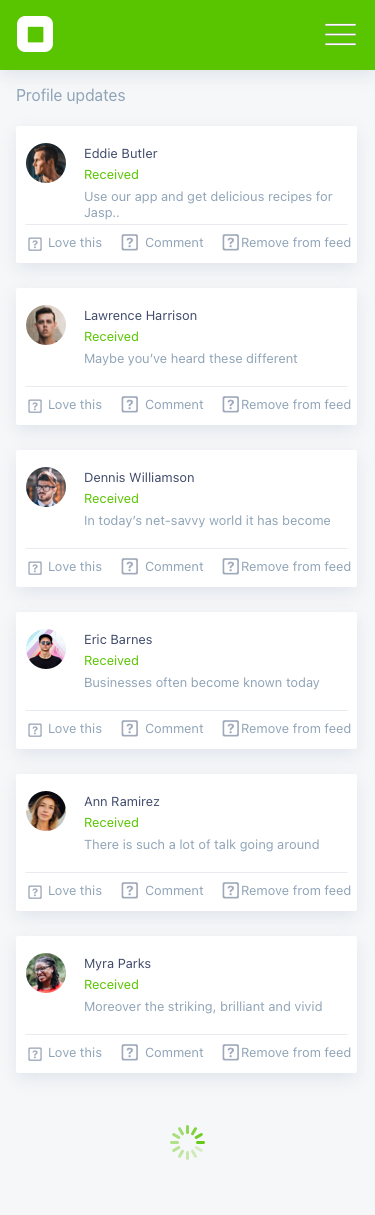
Text in this UI design:
Remove from feed

Comment

Love this

Moreover the striking, brilliant and vivid colo..
Received
Myra Parks
Remove from feed

Comment

Love this

There is such a lot of talk going around about ..
Received
Ann Ramirez
Remove from feed

Comment

Love this

Businesses often become known today throu..
Received
Eric Barnes
Remove from feed

Comment

Love this

In today’s net-savvy world it has become com..
Received
Dennis Williamson
Remove from feed

Comment

Love this

Maybe you’ve heard these different marketin..
Received
Lawrence Harrison
Remove from feed

Comment

Love this

Use our app and get delicious recipes for Jasp..
Received
Eddie Butler
Profile updates